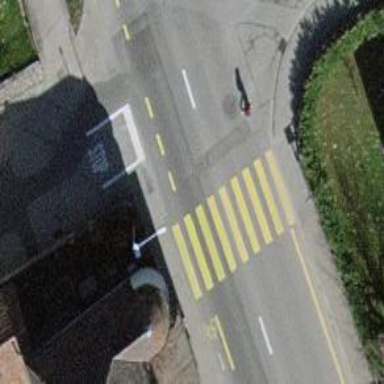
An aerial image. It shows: Marked crossing on footway.